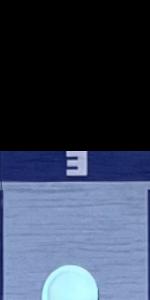
Label: Empty